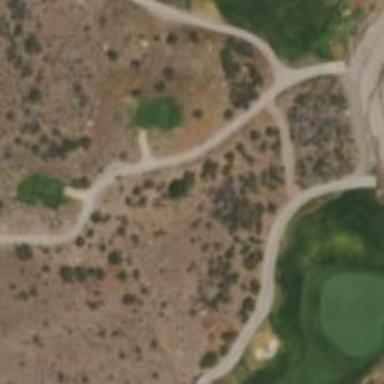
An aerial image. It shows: Service road designated as golf cart path.